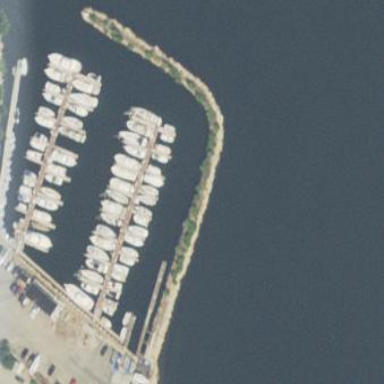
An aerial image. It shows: Marina with sanitary dump station available.